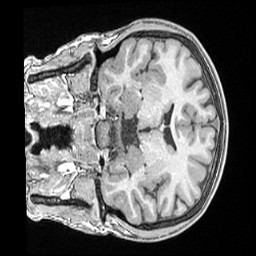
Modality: T1w
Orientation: coronal
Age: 15
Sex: male
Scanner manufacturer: siemens
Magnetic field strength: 1.5 T
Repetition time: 2.04 s
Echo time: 0.00308 s